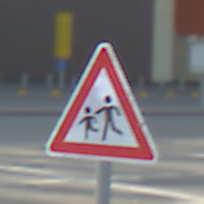
Verkehrszeichen: KinderRechts
Umgebung: Outdoor, Suburban
Tageszeit: MorningAfternoon
Wetter: PartlyCloudy
Licht: Natural
Jahreszeit: NotSpecified
Kontrast: HighContrast